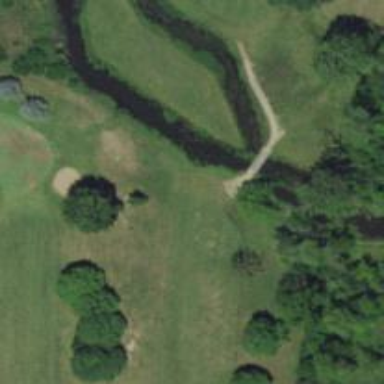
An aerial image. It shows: Service road on bridge designed for golf cartpath.